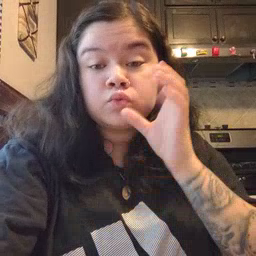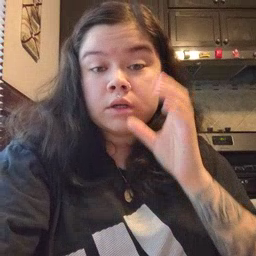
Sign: drink